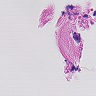
Metastatic tissue present: no